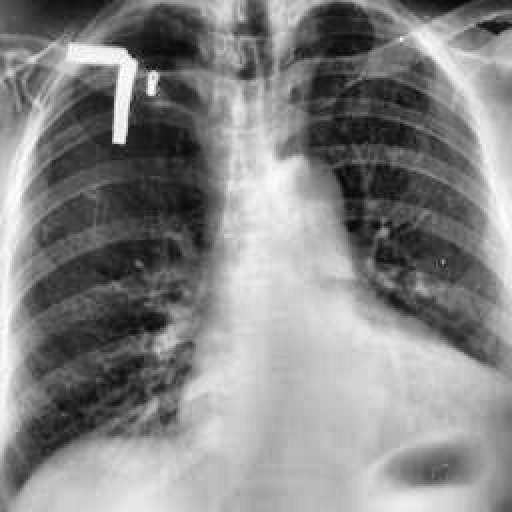
Finding: TUBERCULOSIS